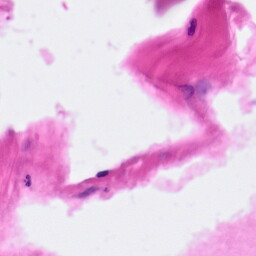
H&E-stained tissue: Pancreatic